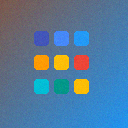
Screen state: on